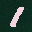
Label: 1